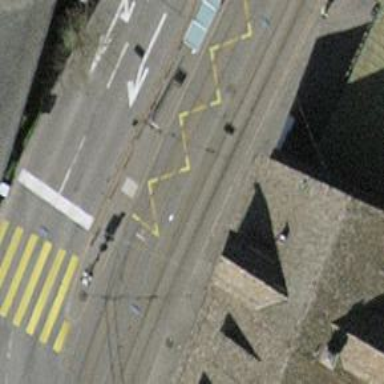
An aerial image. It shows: Tram stop with public transport stop position for trams.